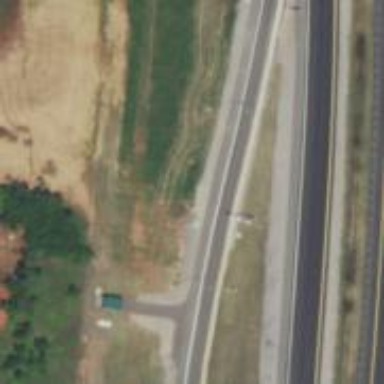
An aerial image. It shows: Toll gantry on the road.